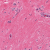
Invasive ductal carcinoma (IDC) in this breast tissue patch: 0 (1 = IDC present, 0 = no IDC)